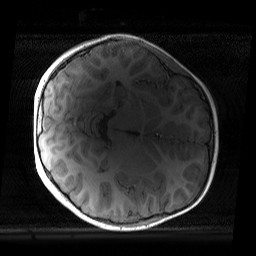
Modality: T1w
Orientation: axial
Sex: male
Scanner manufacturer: siemens
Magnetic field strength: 3 T
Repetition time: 1.9 s
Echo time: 0.00243 s